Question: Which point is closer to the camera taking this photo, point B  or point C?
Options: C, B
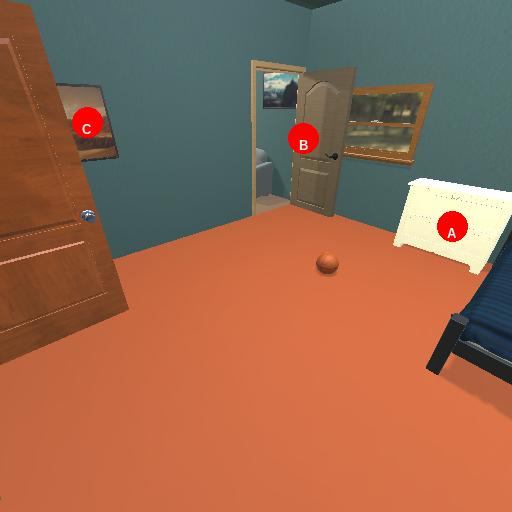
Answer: C